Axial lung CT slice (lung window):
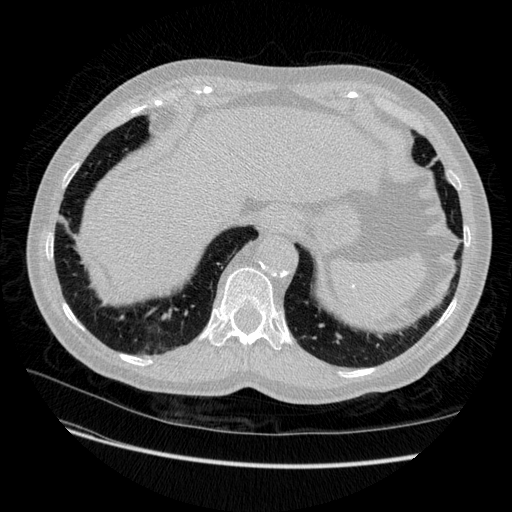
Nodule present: no